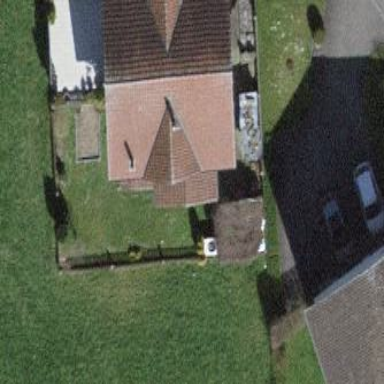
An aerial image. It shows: Gabled roof house.